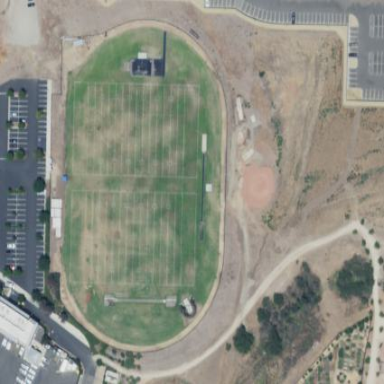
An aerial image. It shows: Grass pitch used for soccer and athletics.